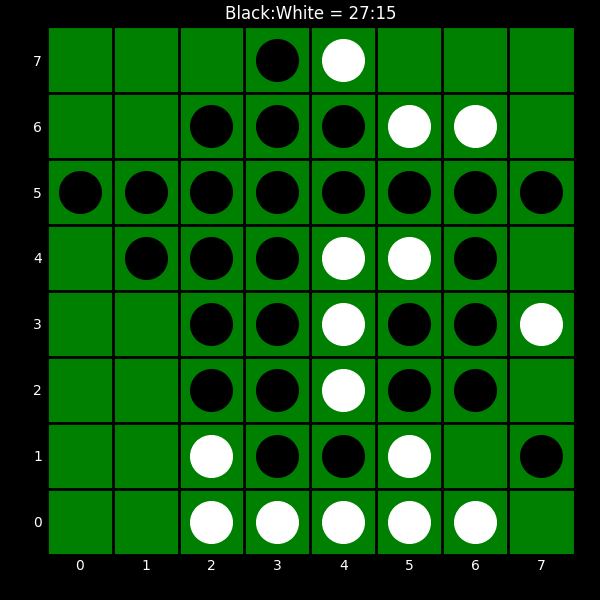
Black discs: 27
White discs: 15